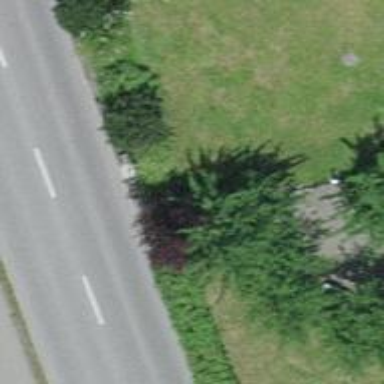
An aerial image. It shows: Hedge acting as barrier.